Interaction volume radius: 5 \u00c5
Interaction volume height: 10 \u00c5
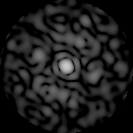
Disorder parameter: 0.8339